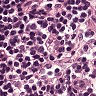
Metastatic tissue present: no